Question: How could I work with hierarchical Grid in WPF like below one
Is there any way to work with this type of grid through which we can show hierarchical data.
please discuss or give me any url from where I can download the source of sample code which help me to work with hierarchical grid.
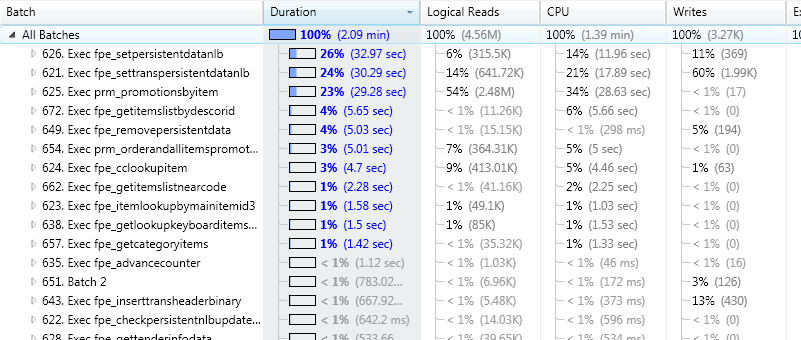
Answer: I came across <URL> today, and it seems quite good. Doesn't seem to be a filtering and virtualization though.